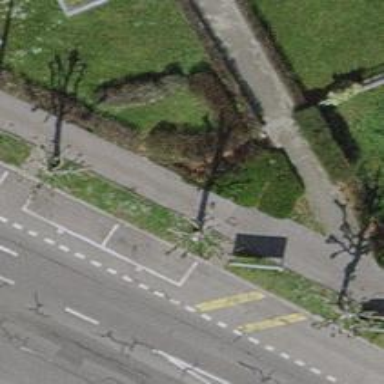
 serving as platform for public transportation."